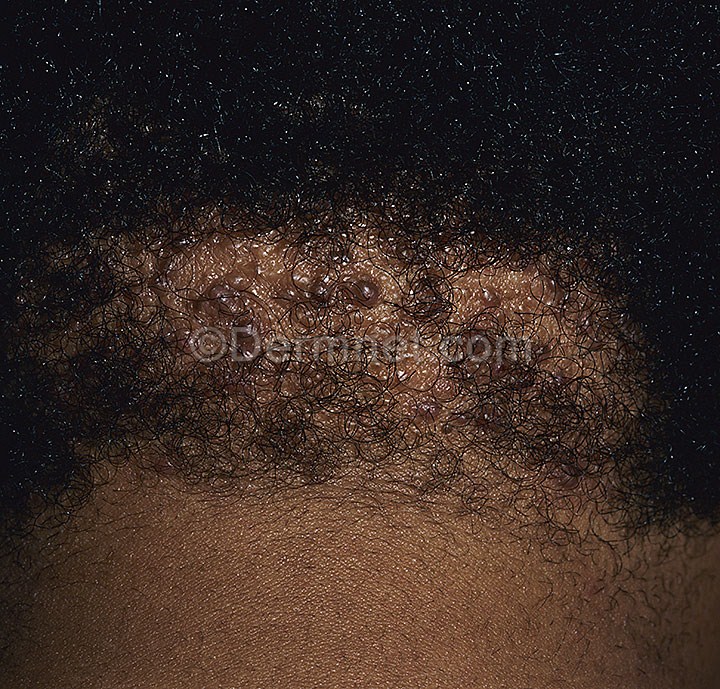
Disease: Hair Loss Photos Alopecia and other Hair Diseases